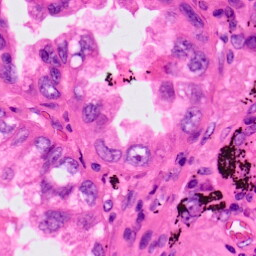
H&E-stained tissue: Lung